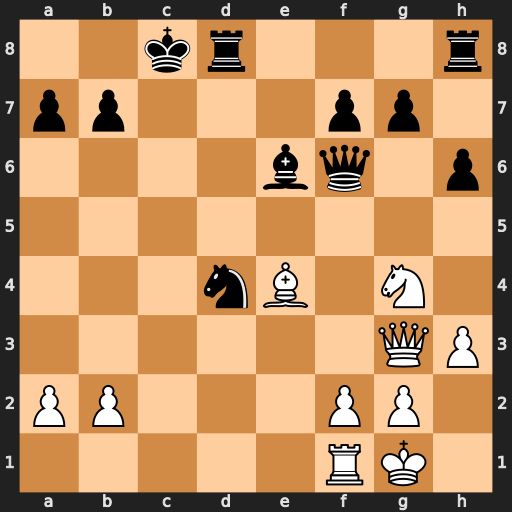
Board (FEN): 2kr3r/pp3pp1/4bq1p/8/3nB1N1/6QP/PP3PP1/5RK1
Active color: w
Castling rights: -
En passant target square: -
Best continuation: Rc1+ Bc4 Rxc4+